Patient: sex F, age 65
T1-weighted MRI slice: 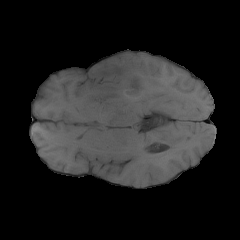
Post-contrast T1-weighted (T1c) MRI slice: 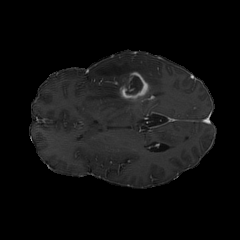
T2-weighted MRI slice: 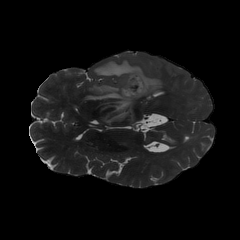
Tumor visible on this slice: yes
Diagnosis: Glioblastoma, IDH-wildtype
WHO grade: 4